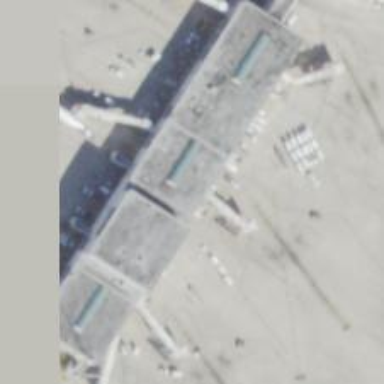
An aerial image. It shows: Airport gate.